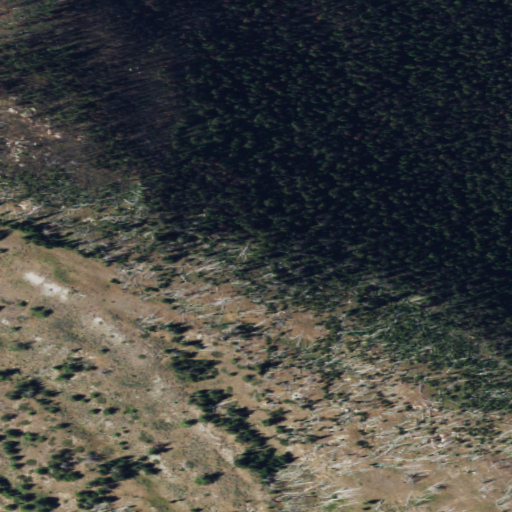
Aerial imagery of mountain in Washington named Midnight Mountain containing shrub and evergreen forest